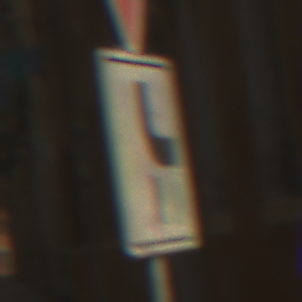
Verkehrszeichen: VerlaufVorfahrtsstrasse10
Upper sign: VorfahrtGewaehren
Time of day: Midday
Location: Outdoor (Urban)
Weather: Clear
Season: NotSpecified
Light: Natural